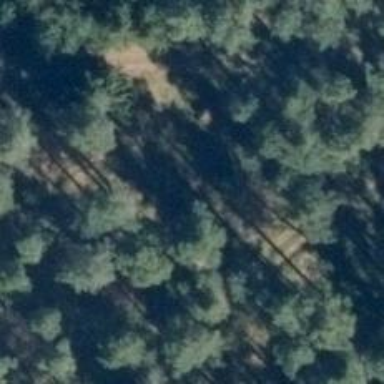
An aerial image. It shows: Track road with grade4 tracktype.